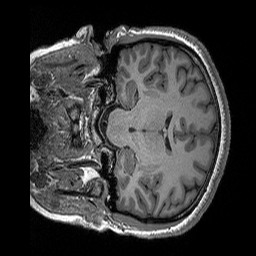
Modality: T1w
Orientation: coronal
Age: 27
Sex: female
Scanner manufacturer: siemens
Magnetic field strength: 3 T
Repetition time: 2.3 s
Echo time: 0.00298 s